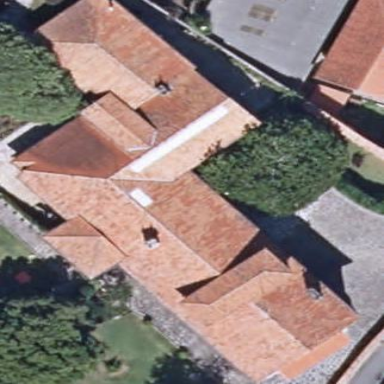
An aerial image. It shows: Historic manor building.